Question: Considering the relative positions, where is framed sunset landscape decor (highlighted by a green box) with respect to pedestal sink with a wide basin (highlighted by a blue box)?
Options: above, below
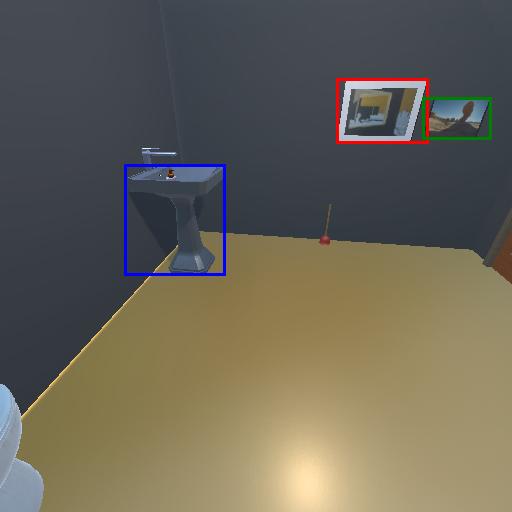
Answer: above